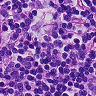
Metastatic tissue present: no